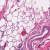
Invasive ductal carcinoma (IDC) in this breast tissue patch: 0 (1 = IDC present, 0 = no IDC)